Question: I want to create a custom notification with a progress bar and a delete button.
Screenshot:

I succeed to create a custom notification with a progress bar, but I did not manage to create the delete event. I want to cancel the notification and stop the upload once the user click on the "x" (as in google music, so i don't want to start an activity to clear the notification).
Here is my working code :
'''
notificationManager = (NotificationManager) context.getSystemService(context.NOTIFICATION_SERVICE);
int icon = R.drawable.ic_launcher;
CharSequence tickerText = "Hello";
long when = System.currentTimeMillis();
notification = new Notification(icon, tickerText, when);
CharSequence contentTitle = "My notification";
CharSequence contentText = "Hello World!";
Intent notificationIntent = new Intent(context, UploadEventsReceiver.class);
PendingIntent contentIntent = PendingIntent.getActivity(context, 0, notificationIntent, 0);
notification.setLatestEventInfo(context, contentTitle, contentText, contentIntent);
notification.contentView = new RemoteViews(context.getPackageName(), R.layout.upload_progress);
notification.contentView.setOnClickPendingIntent(R.id.text, contentIntent);
notificationManager.notify(this.notificationId, notification);
'''
At the line
'''
Intent notificationIntent = new Intent(context, UploadEventsReceiver.class);
'''
I tried with a BroadCast receiver without "broadcasting" but I don't know if it's the right way to do it and I didn't succeed to make it work. What should I use and how to use it ?
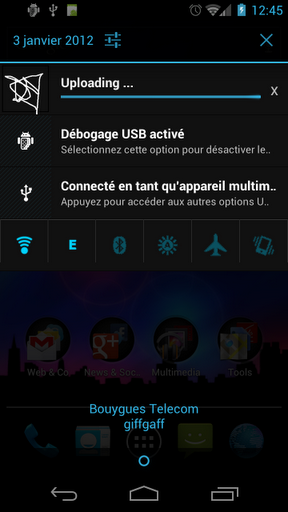
Answer: I'm not sure how it's made in google music, but you can set onClickListener for any view in layout that passed to 'RemoteViews'. Just do like this:
'''
RemoteViews remoteViews = new RemoteViews(widgetPackage, R.layout.widget);
Intent action = new Intent(context, Your_cancel_broadcast.class);
action.setAction(CANCEL_BROADCAST_ACTION);
actionPendingIntent = PendingIntent.getBroadcast(context, 0, action, 0);
remoteViews.setOnClickPendingIntent(R.id.your_x_btn, actionPendingIntent);
'''
and create broadcast, that receives 'CANCEL_BROADCAST_ACTION' and stops what you want, and cancel this notification.